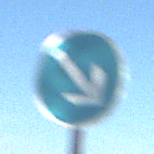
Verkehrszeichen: VorgeschriebeneVorbeifahrtRechts
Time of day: MorningAfternoon
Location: Outdoor (Nature)
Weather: Clear
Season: Autumn
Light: Natural